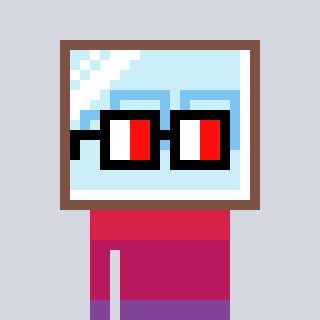
a pixel art character with square glasses with black frames and red eyes, a mirror-shaped head and a purple-colored body on a cool background